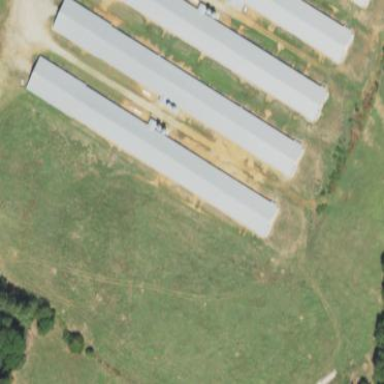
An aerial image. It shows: Poultry house.